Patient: sex M, age 30
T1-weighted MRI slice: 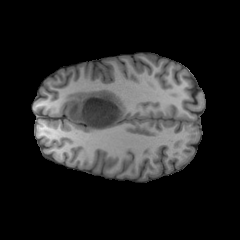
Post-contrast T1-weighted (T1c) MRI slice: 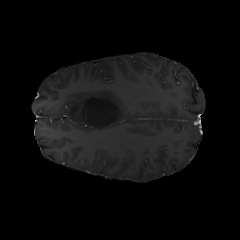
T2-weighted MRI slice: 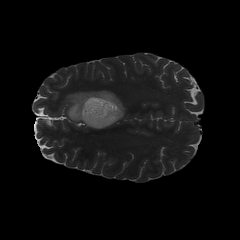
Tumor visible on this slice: yes
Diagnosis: Astrocytoma, IDH-mutant
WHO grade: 2